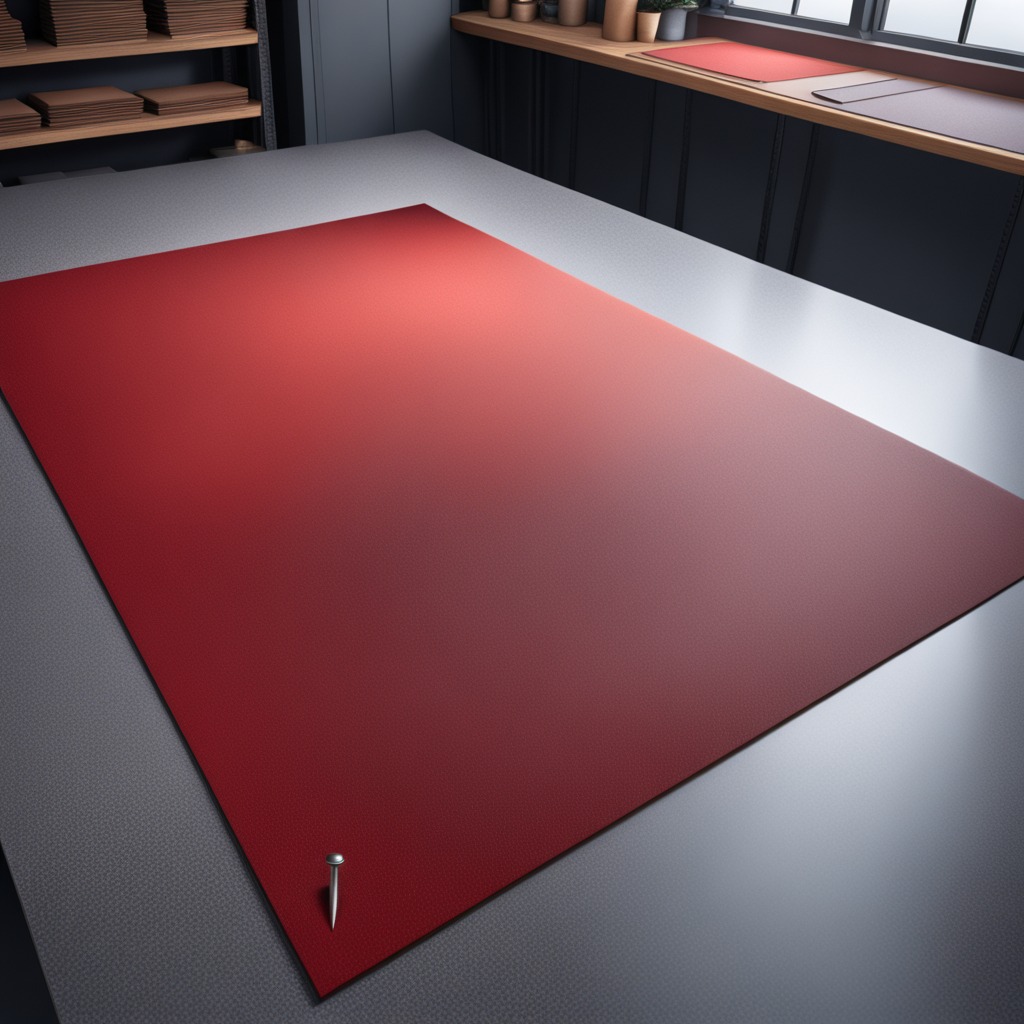
A nail is lying on the clean granite tabletop.